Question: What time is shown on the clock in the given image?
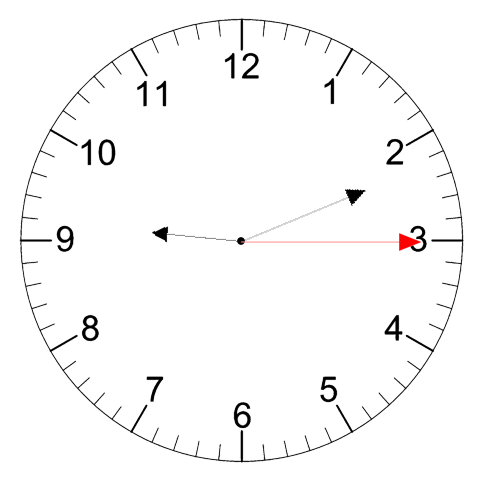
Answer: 09:11:15